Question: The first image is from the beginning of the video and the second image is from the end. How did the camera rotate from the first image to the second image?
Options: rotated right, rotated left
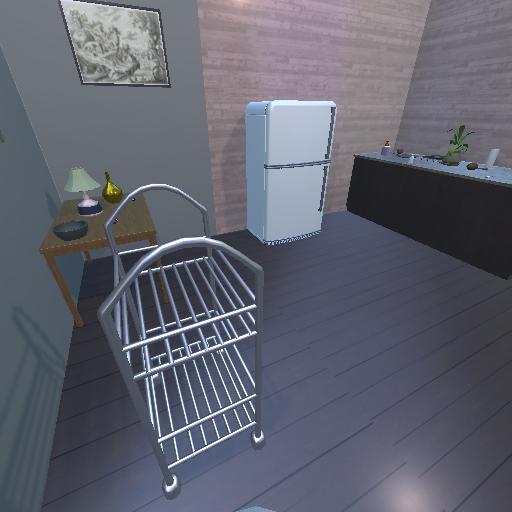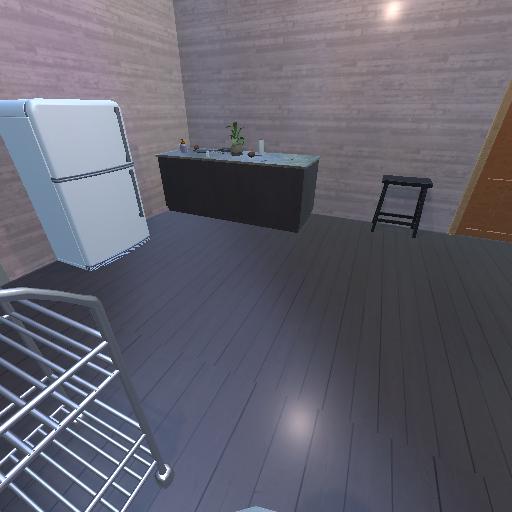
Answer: rotated right